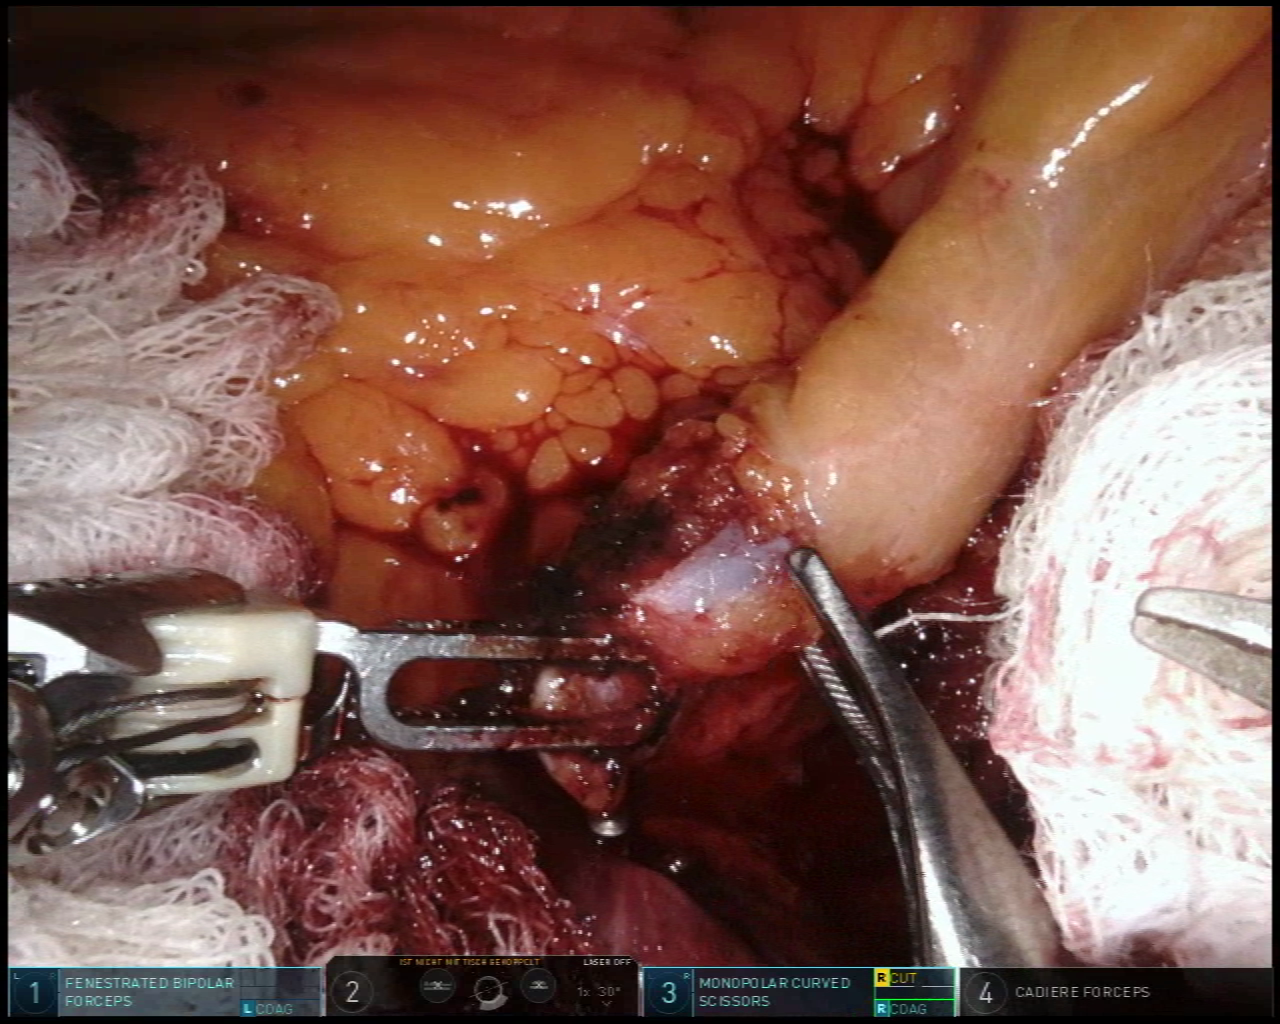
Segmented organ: intestinal_veins
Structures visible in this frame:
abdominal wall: no
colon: no
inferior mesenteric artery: no
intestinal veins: yes
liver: no
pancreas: no
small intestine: no
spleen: no
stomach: no
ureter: no
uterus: no
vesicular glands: no